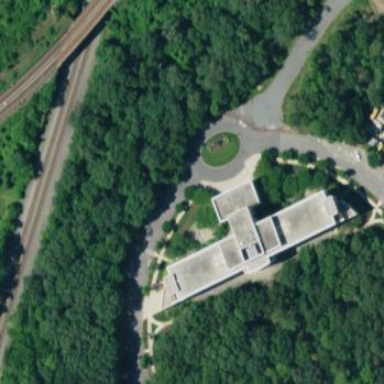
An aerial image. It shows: Office building.